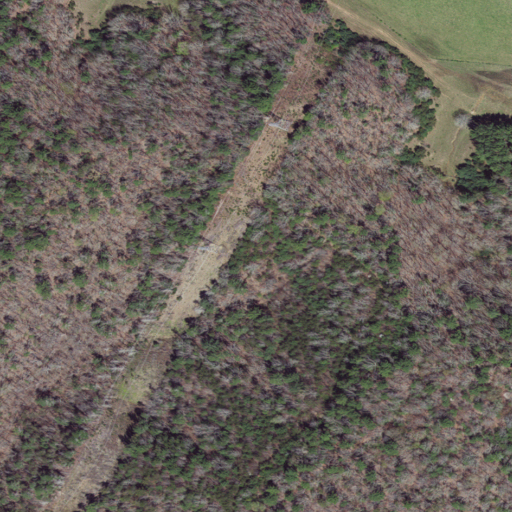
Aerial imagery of ridge(s) in Virginia named Short Ridges containing mixed forest, deciduous forest, pasture, and grassland